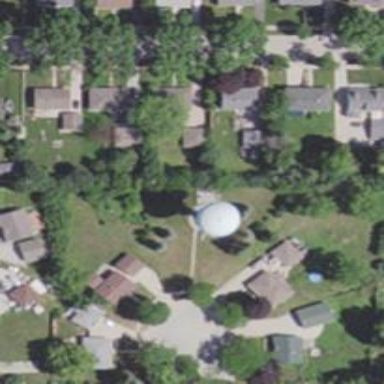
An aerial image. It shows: Water tower that is man-made.